Interaction volume radius: 5 \u00c5
Interaction volume height: 35 \u00c5
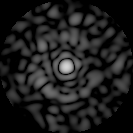
Disorder parameter: 0.8401